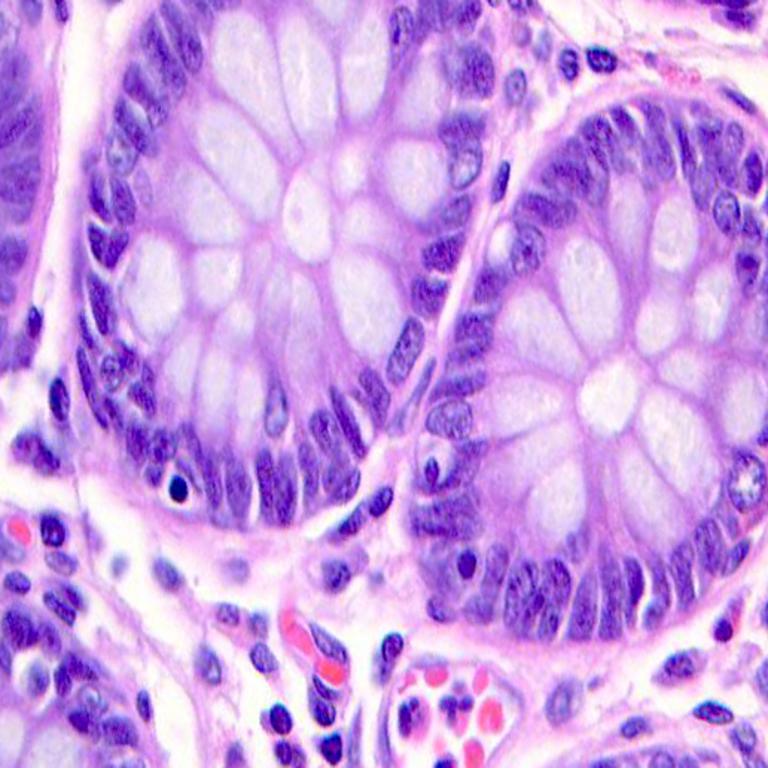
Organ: colon
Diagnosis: benign